Field crop: maize
Growth stage: 1
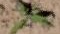
Species: atriplex